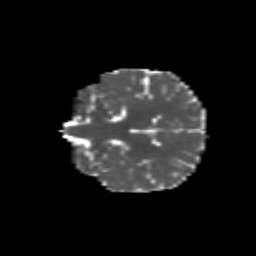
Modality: MD
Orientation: coronal
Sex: female
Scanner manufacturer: siemens
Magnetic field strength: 3 T
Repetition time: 5 s
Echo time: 0.0694 s